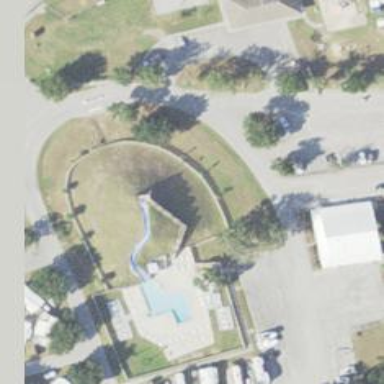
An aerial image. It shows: Water slide attraction.